Chest X-ray. View position: PA
Patient age: 64
Patient sex: M
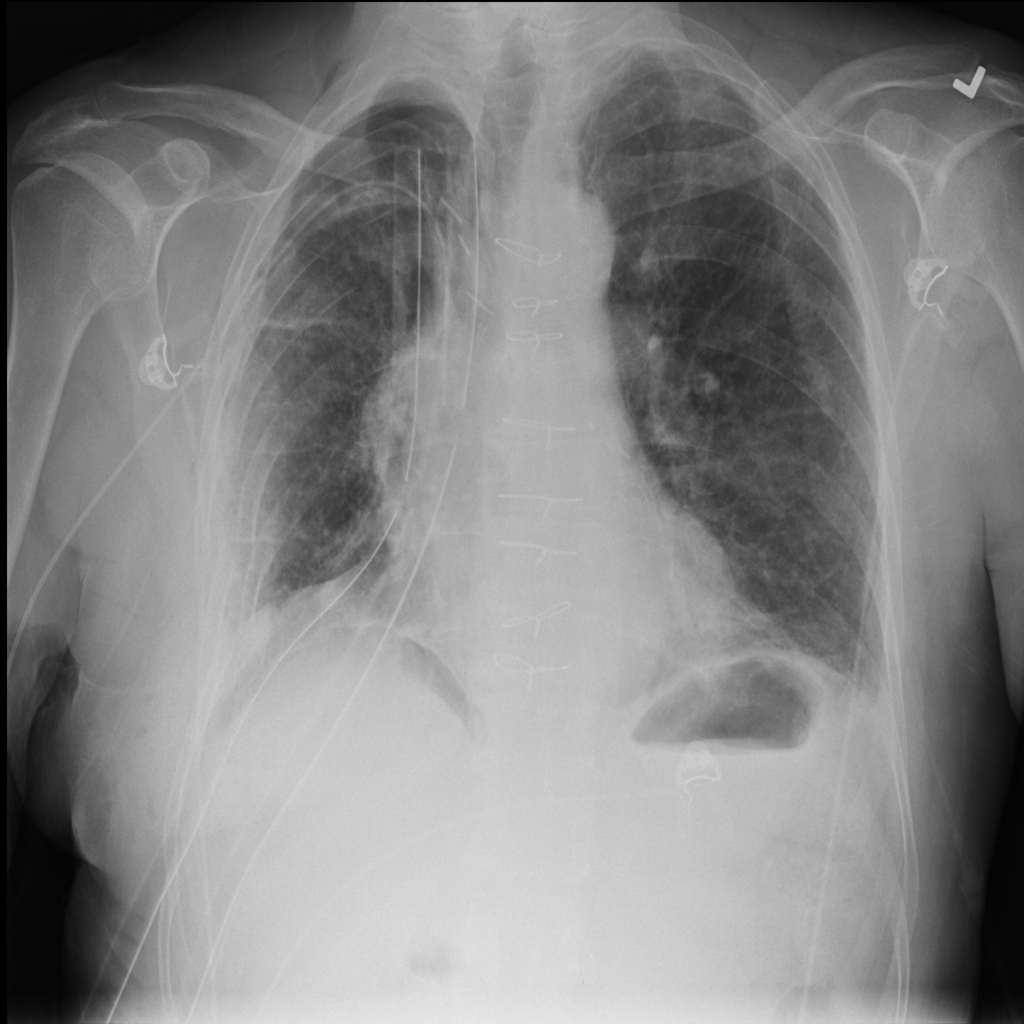
Finding: Pneumothorax